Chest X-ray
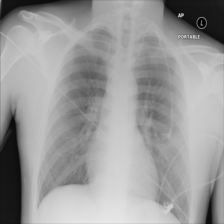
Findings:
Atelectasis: negative
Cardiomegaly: negative
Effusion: negative
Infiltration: negative
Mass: negative
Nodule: negative
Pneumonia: negative
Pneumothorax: negative
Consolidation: negative
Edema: negative
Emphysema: negative
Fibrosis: negative
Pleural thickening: negative
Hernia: negative